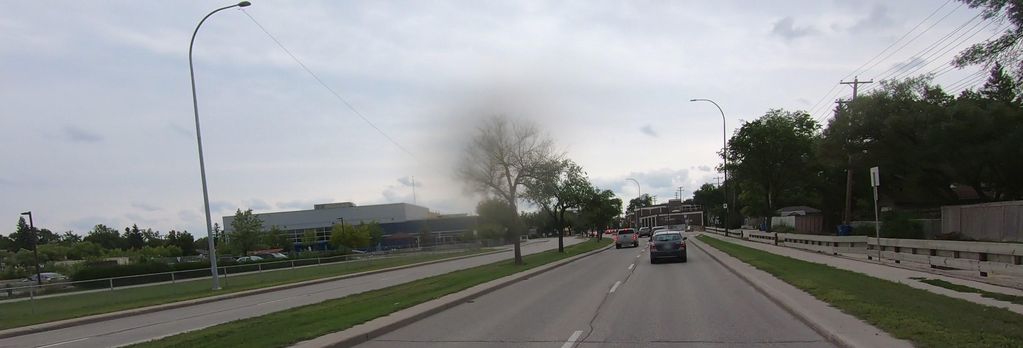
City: winnipeg